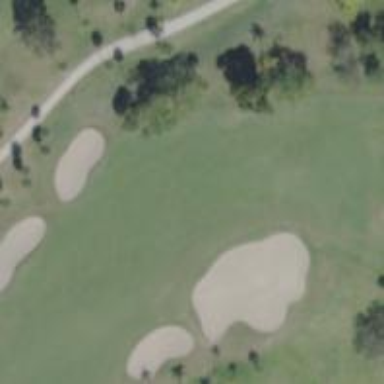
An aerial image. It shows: View of golf hole.